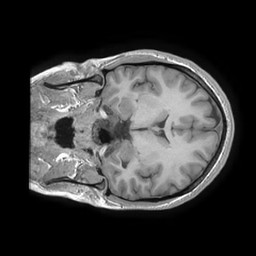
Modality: T1w
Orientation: coronal
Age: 22
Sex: female
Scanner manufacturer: ge
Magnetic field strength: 3 T
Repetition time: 0.007264 s
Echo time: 0.002804 s